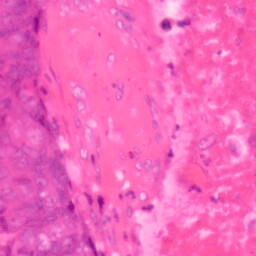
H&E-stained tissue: Colon